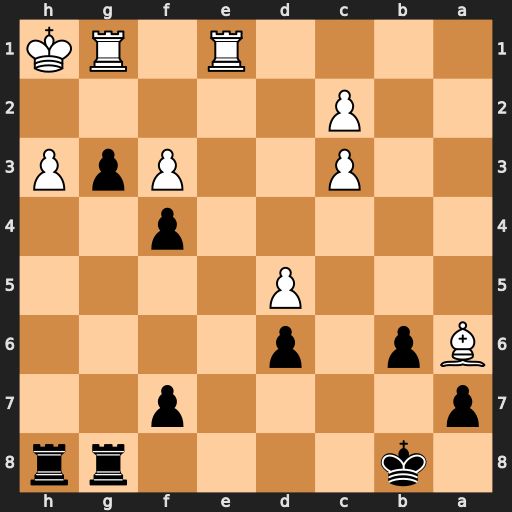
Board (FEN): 1k4rr/p4p2/Bp1p4/3P4/5p2/2P2PpP/2P5/4R1RK
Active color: b
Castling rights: -
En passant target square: -
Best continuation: Rxh3+ Kg2 Rh2+ Kf1 Rf2#